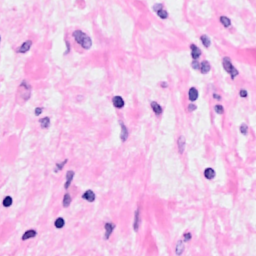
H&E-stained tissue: Breast